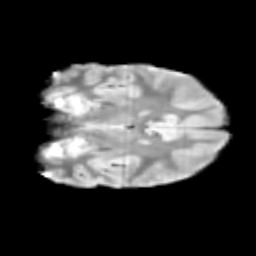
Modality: T2w
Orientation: coronal
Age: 9
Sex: female
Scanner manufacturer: siemens
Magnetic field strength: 3 T
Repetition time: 3.8 s
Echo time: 0.07 s